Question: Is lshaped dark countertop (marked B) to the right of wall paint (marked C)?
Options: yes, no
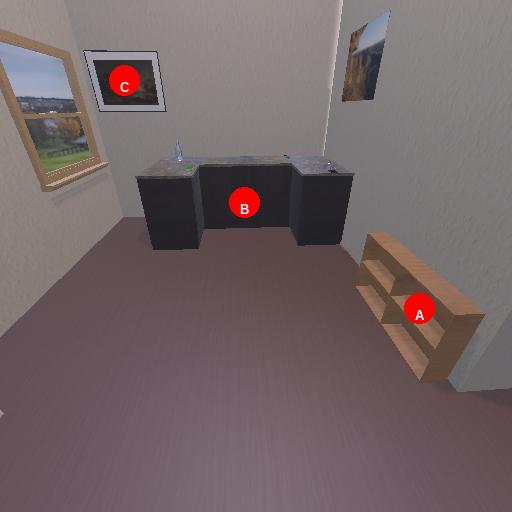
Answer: yes